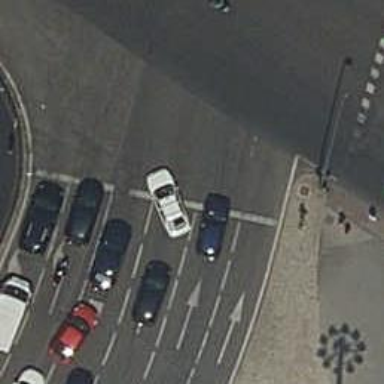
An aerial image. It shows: Road with traffic signals.